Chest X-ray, PA view. Patient: 30 years old, sex M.
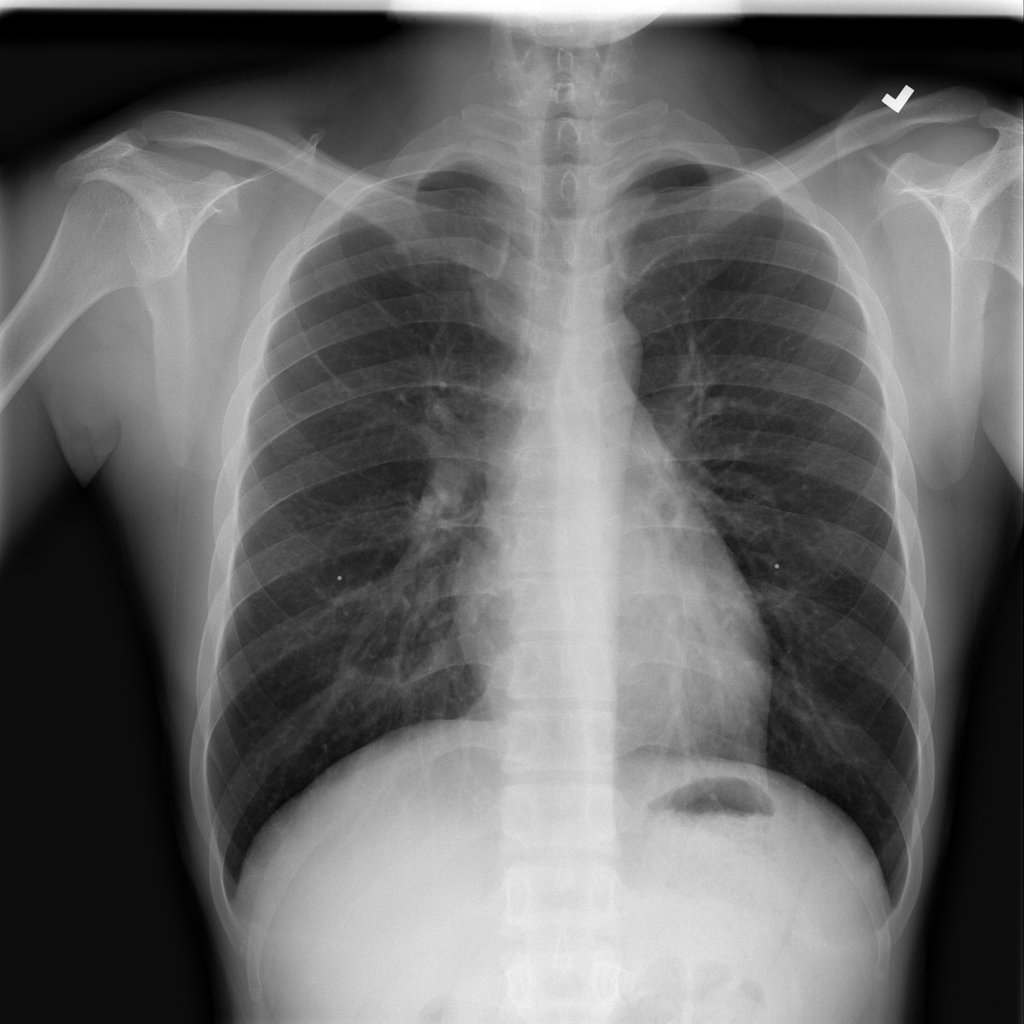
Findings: No Finding